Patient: sex F, age 62
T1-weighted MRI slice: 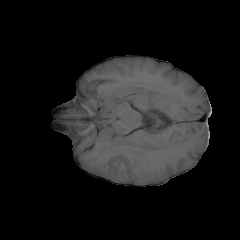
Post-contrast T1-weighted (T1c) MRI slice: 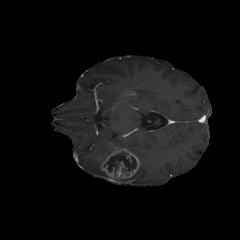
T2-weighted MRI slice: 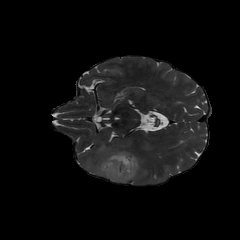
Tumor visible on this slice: yes
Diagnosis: Glioblastoma, IDH-wildtype
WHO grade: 4